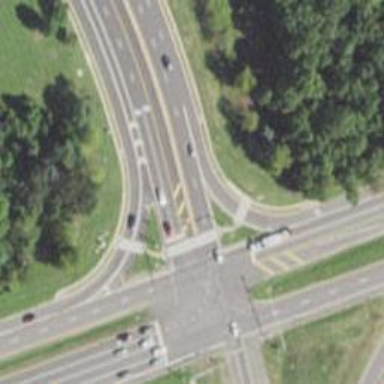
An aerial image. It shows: Marked crossing on footway.